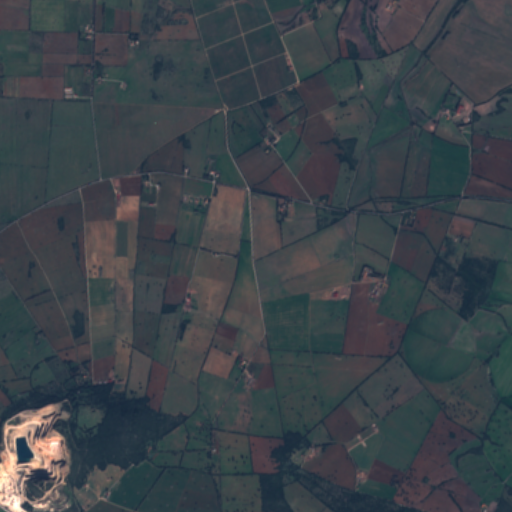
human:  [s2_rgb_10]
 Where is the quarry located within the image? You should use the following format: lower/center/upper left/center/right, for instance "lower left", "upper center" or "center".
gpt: The quarry is located in the lower left of the image.
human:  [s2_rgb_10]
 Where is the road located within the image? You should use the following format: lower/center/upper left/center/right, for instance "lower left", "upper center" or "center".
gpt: There is no road in the image.